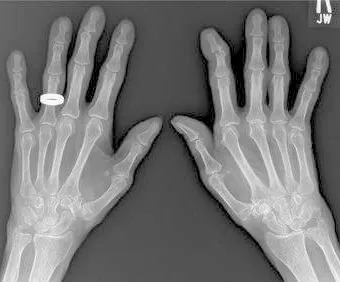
Radiographs of the hands showed erosions in the left third DIP and right second DIP, mild joint space narrowing with mild diffuse osteopenia, and erosions of the scaphoid bone with surrounding soft tissue swelling.
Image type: medical_photograph (other_medical_photograph)